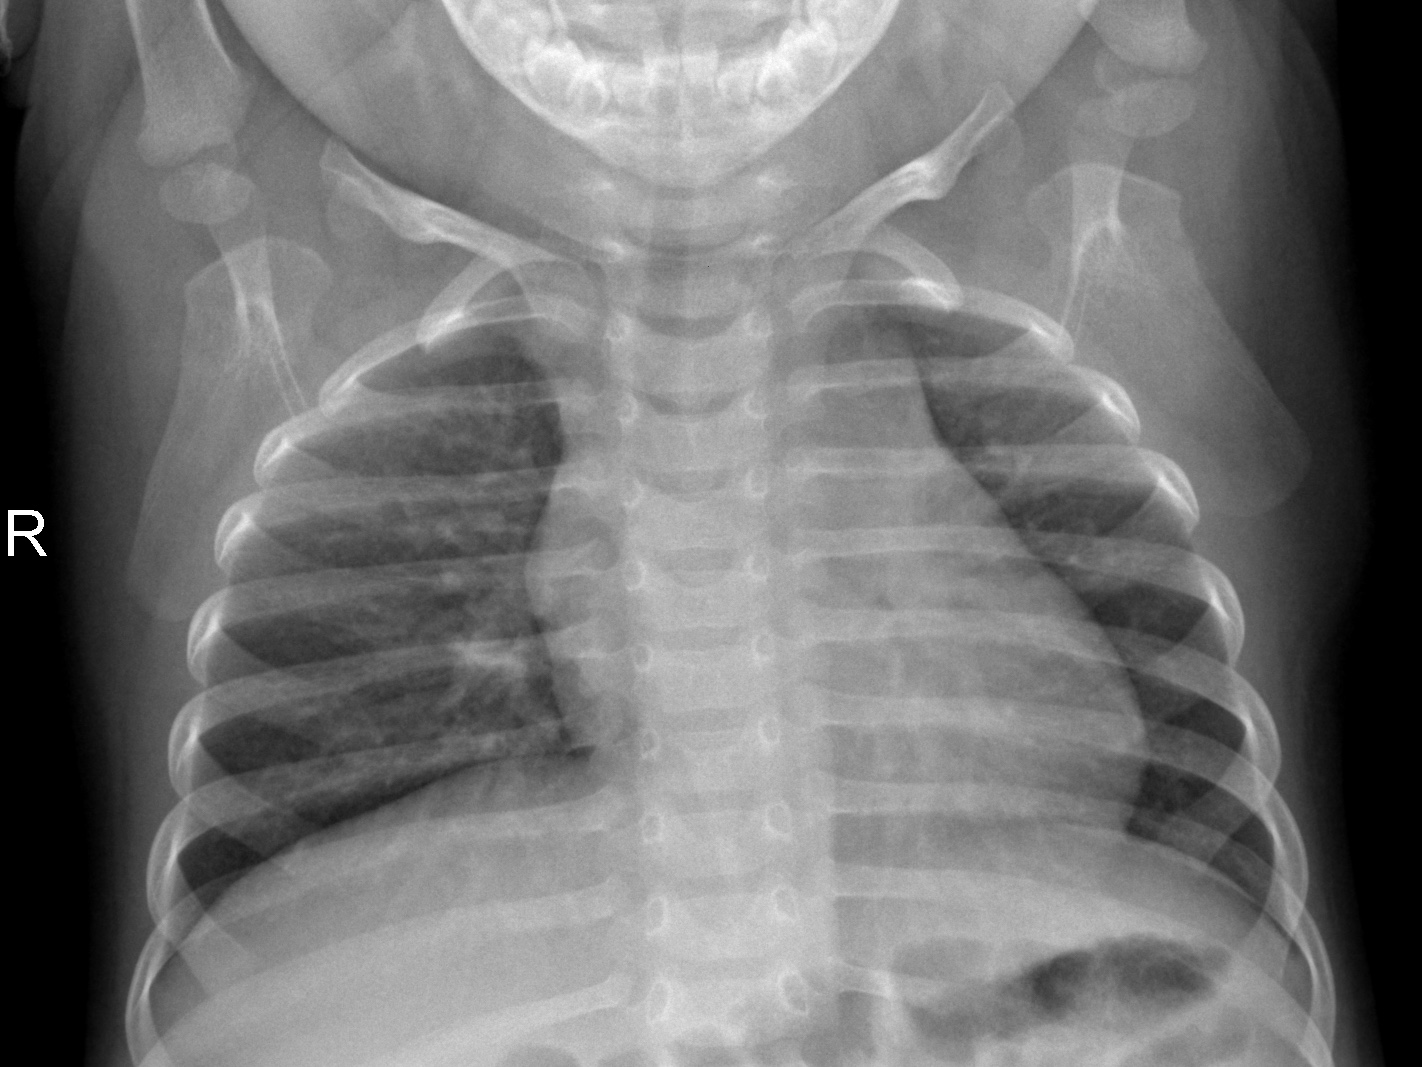
Diagnosis: NORMAL